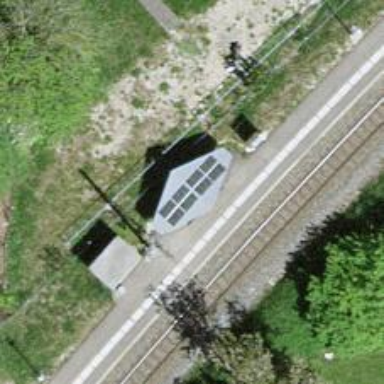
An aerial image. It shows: Halt on the railway.